Question: I am creating the custom list activity. There are two classes one is having extended ListActivity and other is having ArrayAdapter for that list activity. This listview contains a textview and a table layout.
Problem is that i am calling getView for eg 2 times its is called automatically thrice, also when i am scrolling the lsitview a row is added automatically.
Please suggest me why this is happening and what should i do to overcome this.
xml for generating custom view
'''
displayweek.xml
<?xml version="1.0" encoding="utf-8"?>
<LinearLayout xmlns:android="http://schemas.android.com/apk/res/android"
android:layout_width="wrap_content"
android:layout_height="wrap_content"
android:orientation="horizontal" >
<TextView
android:id="@+id/tvTime"
android:layout_width="wrap_content"
android:layout_height="wrap_content"
android:text="" />
<HorizontalScrollView android:id="@+id/horizontalScrollView1" android:layout_width="match_parent" android:layout_height="wrap_content">
<TableLayout android:layout_width="wrap_content" android:id="@+id/tableLayout1" android:layout_height="wrap_content">
</TableLayout>
</HorizontalScrollView>
</LinearLayout>
'''
call to getview
'''
if (weekAdapter == null) {
weekAdapter = new weekAdapter(this, 0);
}
lvSchedule.setAdapter(weekAdapter);
weekAdapter.add("true"+","+"10:10Am"+","+"Monday"+","+"Tuesday"+","+"Wednesday"+","+"Thusday"+","+"Friday"
+","+"Saturday"+","+"Sunday");
weekAdapter.add("true"+","+"10:10Am"+","+" "+","+" "+","+" "+","+"Sumit"+","+" "+","+" "+","+"Humam");
'''
weekAdapter class
'''
import android.annotation.SuppressLint;
import android.content.Context;
import android.graphics.Color;
import android.util.Log;
import android.view.Gravity;
import android.view.LayoutInflater;
import android.view.View;
import android.view.ViewGroup;
import android.view.ViewGroup.LayoutParams;
import android.widget.ArrayAdapter;
import android.widget.TableLayout;
import android.widget.TableRow;
import android.widget.TextView;
public class weekAdapter extends ArrayAdapter<String>{
Context context;
public weekAdapter(Context context, int textViewResourceId) {
super(context, textViewResourceId);
this.context=context;
}
public weekAdapter(Context context, int textViewResourceId, String[] objects) {
super(context,textViewResourceId, objects);
this.context=context;
}
@SuppressLint("NewApi")
@Override
public View getView(int position,View convertView,ViewGroup parent)
{
if(convertView==null)
{
convertView=LayoutInflater.from(getContext()).inflate(R.layout.displayweek,null);
}
TableLayout table=(TableLayout)convertView.findViewById(R.id.tableLayout1);
TextView tvTime=(TextView)convertView.findViewById(R.id.tvTime);
String str=getItem(position);
String []schedule=str.split(",");
Log.d("schedule length",""+schedule.length);
if(schedule[0].trim().equals("true"))
tvTime.setText(""+schedule[1]);
else
tvTime.setText("");
TableRow tr = new TableRow(context);
tr.setId(1);
tr.setTag("");
tr.setLayoutParams(new LayoutParams(LayoutParams.WRAP_CONTENT,LayoutParams.WRAP_CONTENT));
TextView tvMon = new TextView(context);
tvMon.setId(1);
tvMon.setText(""+schedule[2]);
tvMon.setPadding(2, 0, 5, 0);
tvMon.setTextColor(Color.BLACK);
tvMon.setHeight(50);
tvMon.setGravity(Gravity.RIGHT);
tr.addView(tvMon);
TextView tvTue = new TextView(context);
tvTue.setId(1);
tvTue.setText(""+schedule[3]);
tvTue.setPadding(2, 0, 5, 0);
tvTue.setTextColor(Color.BLACK);
tvTue.setHeight(50);
tvTue.setGravity(Gravity.RIGHT);
tr.addView(tvTue);
TextView tvWed = new TextView(context);
tvWed.setId(1);
tvWed.setText(""+schedule[4]);
tvWed.setPadding(2, 0, 5, 0);
tvWed.setTextColor(Color.BLACK);
tvWed.setHeight(50);
tvWed.setGravity(Gravity.RIGHT);
tr.addView(tvWed);
TextView tvThus = new TextView(context);
tvThus.setId(1);
tvThus.setText(""+schedule[5]);
tvThus.setPadding(2, 0, 5, 0);
tvThus.setTextColor(Color.BLACK);
tvThus.setHeight(50);
tvThus.setGravity(Gravity.RIGHT);
tr.addView(tvThus);
TextView tvFri = new TextView(context);
tvFri.setId(1);
tvFri.setText(""+schedule[6]);
tvFri.setPadding(2, 0, 5, 0);
tvFri.setTextColor(Color.BLACK);
tvFri.setHeight(50);
tvFri.setGravity(Gravity.RIGHT);
tr.addView(tvFri);
TextView tvSat = new TextView(context);
tvSat.setId(1);
tvSat.setText(""+schedule[7]);
tvSat.setPadding(2, 0, 5, 0);
tvSat.setTextColor(Color.BLACK);
tvSat.setHeight(50);
tvSat.setGravity(Gravity.RIGHT);
tr.addView(tvSat);
TextView tvSun = new TextView(context);
tvSun.setId(1);
tvSun.setText(""+schedule[8]);
tvSun.setPadding(2, 0, 5, 0);
tvSun.setTextColor(Color.BLACK);
tvSun.setHeight(50);
tvSun.setGravity(Gravity.RIGHT);
tr.addView(tvSun);
table.addView(tr, new TableLayout.LayoutParams(LayoutParams.MATCH_PARENT, LayoutParams.WRAP_CONTENT));
return convertView;
}
}
'''
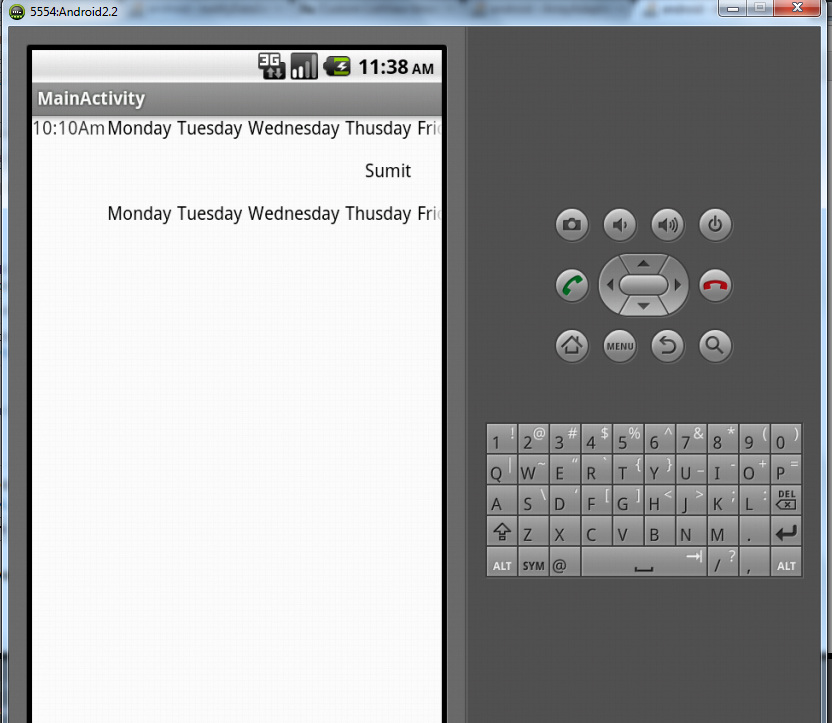
Answer: It seems you have not overridden <URL> method. This method should return the number of row.
'''
public int getCount () {
return n; /* where n is the number of row you want */
}
'''
Besides how do you know the number of rows to be created? Do you need to create it just once for header? In that case you need to inflate that in headerView of List.
getView getting called is right behavior as the adapter is trying to inflate views at runtime to show in the list.